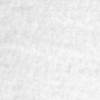
Label: no_change